This grayscale texture is a bearing vibration snapshot reshaped row-by-row into a square image. Determine the bearing's health state. Answer with exactly one of: normal, inner_race, outer_race, ball.
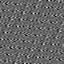
Answer: inner_race